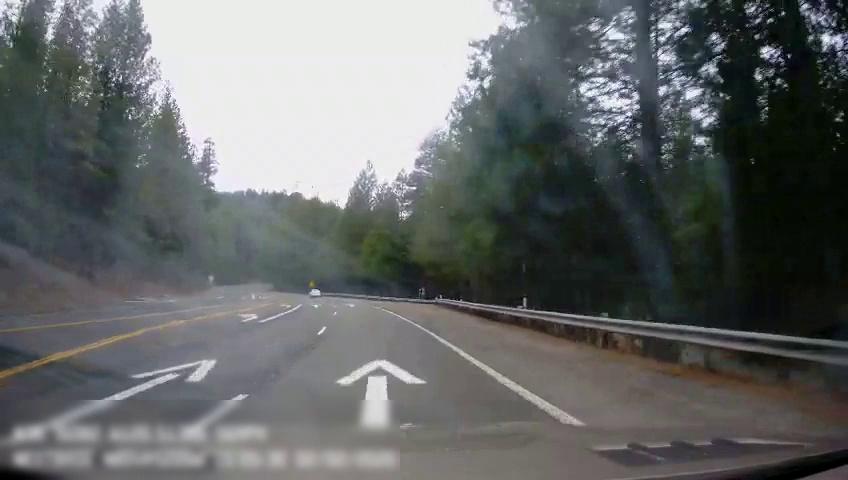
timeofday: Day
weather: Cloudy
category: Drivable Space
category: Vehicles | Car
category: Lanes | Opposite Lane
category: Lanes | Opposite Lane
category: Lanes | Opposite Lane
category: Lanes | Opposite Lane
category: Lanes | Alternate Lane
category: Lanes | Current Lane
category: Lanes | Current Lane